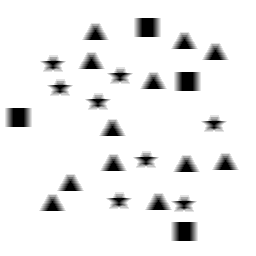
Squares: 4
Triangles: 12
Stars: 8
Total shapes: 24